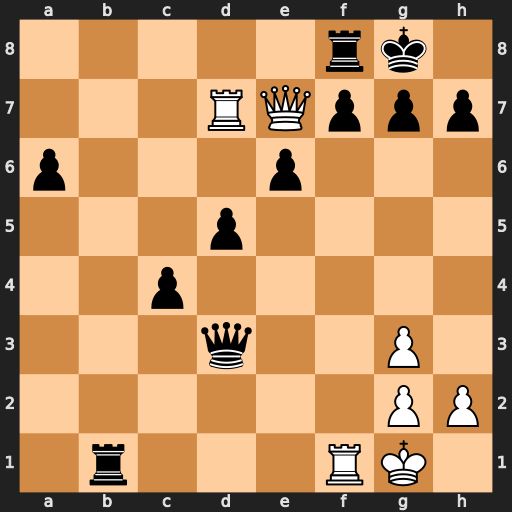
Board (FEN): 5rk1/3RQppp/p3p3/3p4/2p5/3q2P1/6PP/1r3RK1
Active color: w
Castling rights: -
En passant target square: -
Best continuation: Qxf7+ Rxf7 Rd8+ Rf8 Rxf8#